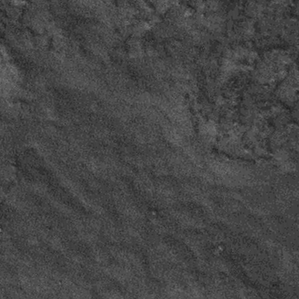
Label: frost